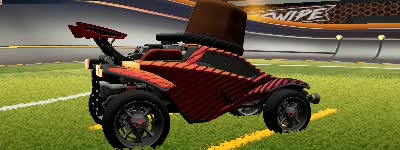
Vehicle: octane